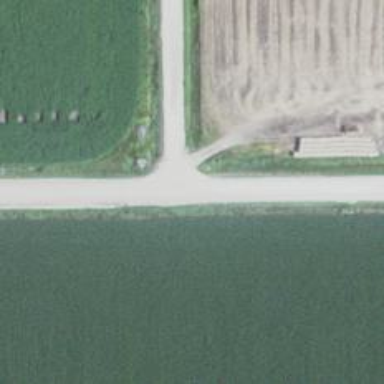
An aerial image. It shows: Secondary road.